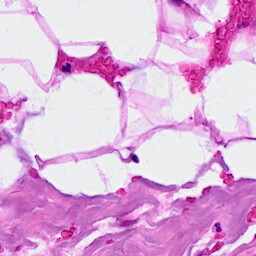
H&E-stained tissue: Breast